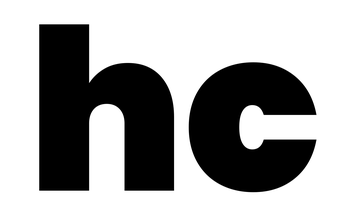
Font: Poppins-Black